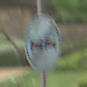
Verkehrszeichen: EndeUeberholverbot
Umgebung: Outdoor, Nature
Tageszeit: Midday
Wetter: PartlyCloudy
Licht: Natural
Jahreszeit: NotSpecified
Kontrast: HighContrast